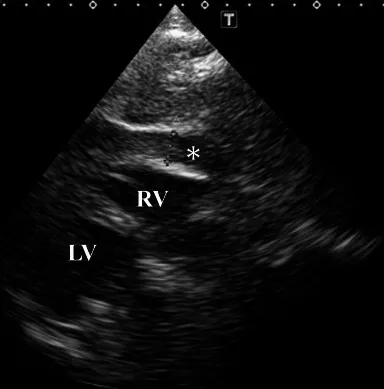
Transthoracic echocardiogram after the contrast-enhanced computed tomography (CECT) shows 13-mm pericardial effusion (asterisk). . LV; left ventricle, RV; right ventricle.
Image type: radiology (ultrasound)